Question: I am plotting dates vs integars. However because the date range is 100 days apart, matplotlib automatically includes every date between the 100 days, even when only 20 or so have data to plot. So my questions is, how do i get the x axis to only produce the dates that have data to plot? Also, at the moment the dates are squashed in a horizontal way, how do i get them in a vertical way so more can fit?
Here is a picture of my graph at the moment:

Here is my code:
'''
import datetime as dt
import matplotlib.dates as mdates
array1 = ['2014-10-28', '2014-11-17', '2014-09-29', '2014-10-17', '2014-10-22']
array2 = [1,4,5,6,9]
x = [dt.datetime.strptime(a,'%Y-%m-%d').date() for a in array1]
plt.plot_date((x), (array2), 'ro')
plt.show()
'''
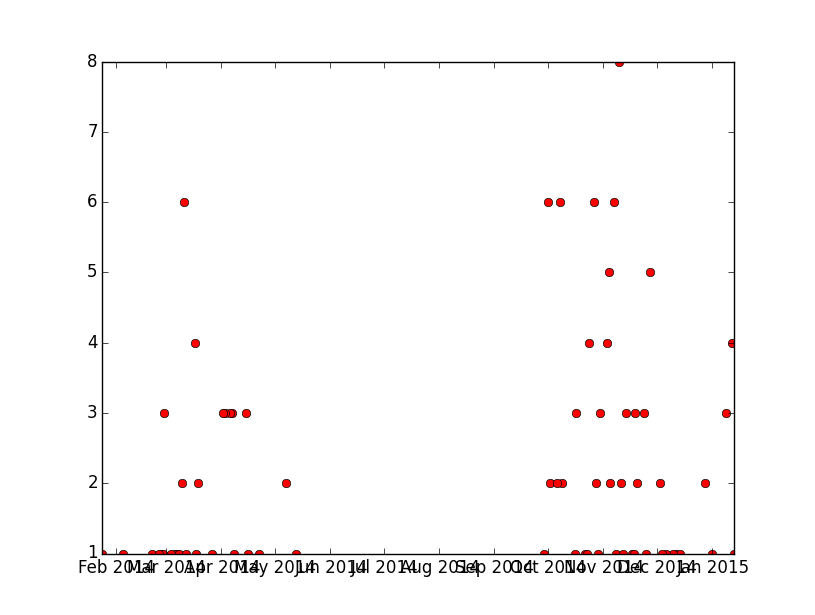
Answer: Okay, so first, you can jsut use the 'fig.autofmt_xdate()' function to deal with the xtick labels automatically - that's the easiest way.
So you'll have something like this:
'''
import datetime as dt
import matplotlib.dates as mdates
from matplotlib import pyplot
from random import randint
array1 = ['2014-10-28', '2014-11-17', '2014-09-29', '2014-10-17', '2014-10-22']
array2 = [1,4,5,6,9]
dates = ["2014-{month:0>2d}-{day:0>2d}".format(month=m, day=d) for m in [1,5] for d in range(1,32)]
dates = [dt.datetime.strptime(d, '%Y-%m-%d').date() for d in dates]
freqs = [randint(0,4) for _ in dates]
fig = pyplot.figure()
ax = fig.add_subplot(1,1,1)
ax.plot_date(dates, freqs, "ro")
fig.autofmt_xdate()
pyplot.show()
'''

which still has the large gap you don't want, but the tick labels are better.
Next, to deal with the split, there are a few options, but they're not in the main matplotlib yet (that i know of). It's done by actually drawing two plots, removing the spines in the middle, and using the 'sharey' option:
'''
import datetime as dt
import matplotlib.dates as mdates
from matplotlib import pyplot
from random import randint
from matplotlib.ticker import MaxNLocator
dates = ["2014-{month:0>2d}-{day:0>2d}".format(month=m, day=d) for m in [1,5] for d in range(1,10)]
dates = [dt.datetime.strptime(d, '%Y-%m-%d').date() for d in dates]
freqs = [randint(0,4) for _ in dates]
fig = pyplot.figure()
ax1 = fig.add_subplot(1,2,1)
ax2 = fig.add_subplot(1,2,2, sharey=ax1)
ax1.plot_date(dates, freqs, "ro")
ax2.plot_date(dates, freqs, "ro")
#set the upper and lower bounds for the two adjacent plots
ax1.set_xlim(xmax=dt.datetime.strptime("2014-01-11", '%Y-%m-%d').date())
ax2.set_xlim(xmin=dt.datetime.strptime("2014-05-01", '%Y-%m-%d').date())
for ax in [ax1, ax2]:
_ = ax.get_xticklabels() #For some reason, if i don't do this, then it only prints years for the tick labels. :/
ax.xaxis.set_major_locator(mdates.AutoDateLocator(maxticks=6))
#Turn off the spines in the middle
ax1.spines['right'].set_visible(False)
ax2.spines['left'].set_visible(False)
ax1.yaxis.tick_left()
ax2.get_yaxis().set_visible(False)
pyplot.subplots_adjust(wspace=0.1)
fig.autofmt_xdate()
pyplot.show()
'''
There are still a few extra things which need cleaning up, but i imagine you get the point.